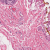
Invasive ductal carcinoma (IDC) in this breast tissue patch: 0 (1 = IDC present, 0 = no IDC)